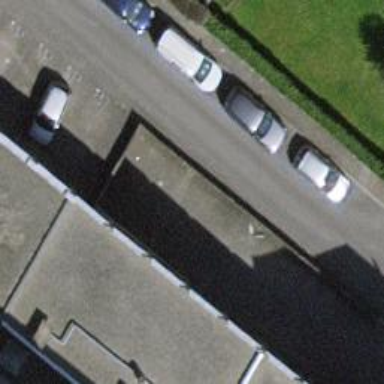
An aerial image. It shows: Driveway tunnel under the road.